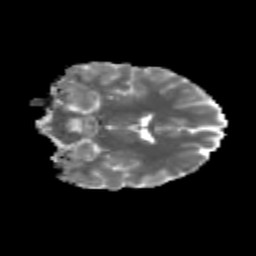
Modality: MD
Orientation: coronal
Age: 23
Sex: female
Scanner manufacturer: siemens
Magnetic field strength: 3 T
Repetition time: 3.5 s
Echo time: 0.125 s